Question: I have a basic plot of rainfall contours with a map overlay.
1. I wonder if there is something I can change on the aspect ratio so
that my map is proportional. Furthermore I am wondering why the frame
disregards the map limits that I set.
2. Is there an extrapolation function I can add so that I can improve
my plot and fill the map area with contours, even if it means filling
the whole plotting frame.
Help will be appreciated. My code is below.
# Libraries
'''
library(maps)
library(akima)
'''
# Set working directory and get data
'''
setwd("C:/R_Progs/Scripts")
datr <- read.table("./RFMEAN.DAT",header=TRUE,sep="")
datfr <- data.frame(datr)
x <- datfr[,1]
y <- datfr[,2]
z <- datfr[,3]
'''
# Interpolation
'''
fld <- with(datfr, interp(x , y, z))
'''
# Make the plot
'''
filled.contour(x = fld$x, y = fld$y, z = fld$z,
plot.axes = {axis(1); axis(2); map('world', xlim = c(21, 34), ylim =
c(-19, -8), add = T, col = "darkgrey")},
color.palette = colorRampPalette(c("white", "blue")),
xlab = "Longitude",
ylab = "Latitude",
main = "Zambian rainfall",
key.title = title(main = "Rain (mm)", cex.main = 1))
'''
# My data
'''
Lon Lat Rain
32.58 -13.55 1016.9
27.07 -16.85 801.6
32.67 -10.17 1090
24.2 -13.6 1034.4
28.47 -14.45 907.7
28.5 -14.4 917.7
28.12 -12.6 1309.1
27.92 -15.77 761.4
22.7 -14. 825.2
24.8 -14.8 902.4
31.13 -10.22 1343.2
25.85 -13.53 1146.8
29.08 -9.8 1378.6
25.82 -17.82 691.7
33.2 -12.28 922.9
28.32 -15.42 1078.1
28.45 -15.3 882.1
27.63 -16.13 737.3
28.85 -11.1 1176.6
31.33 -8.85 1267.8
31.93 -13.27 817.5
31.22 -10.18 1349.7
23.15 -15.25 918.2
31.43 -11.9 1040
32.56 -13.65 1011.7
28.25 -15.55 856.7
27.07 -14.98 891.2
24.43 -11.75 1413.1
28.65 -13. 1232.8
31.28 -14.25 966.8
29.53 -11.35 1476.5
23.27 -16.12 729.7
30.22 -13.23 1133.6
24.3 -17.47 756.3
26.38 -12.18 1309.7
23.12 -13.53 1057.4
'''
# And the plot I get (I hope it is uploaded)

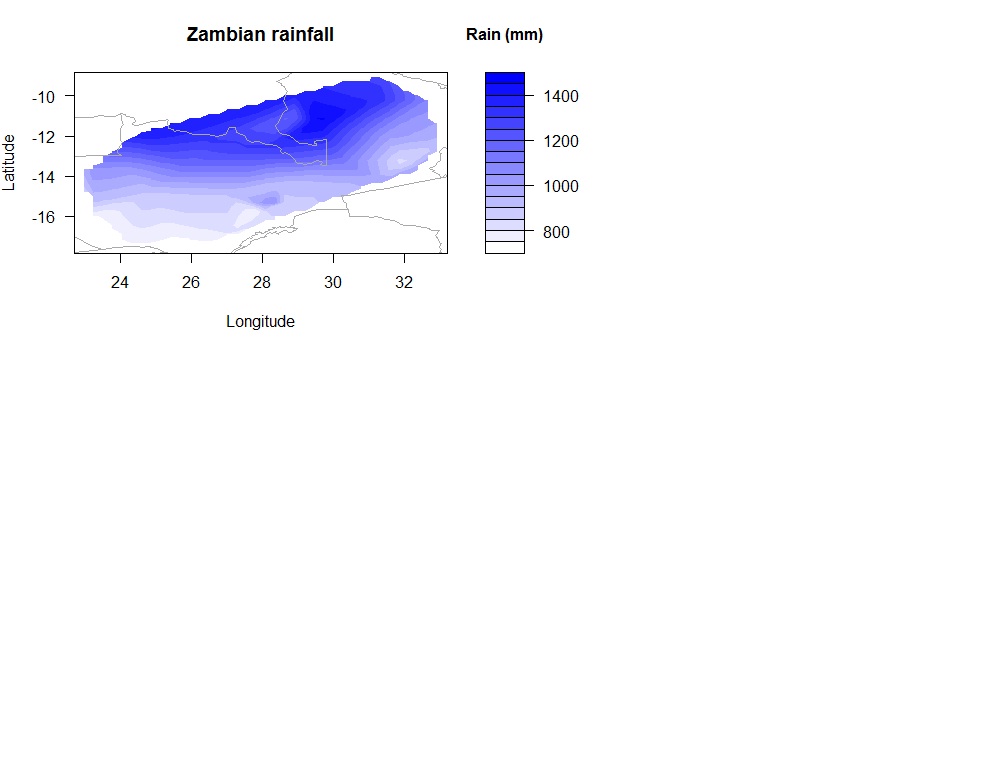
Answer: You can't extrapolate outside your data range, so no there is no way to fill the entire map unless you want to make up data.
I like 'ggmap' much better. Maybe you can try/start with this and mess around.
'''
library(ggmap)
z = get_map(location = "Zambia", color = "bw", zoom = 6)
ggmap(z, extent = "normal", maprange=FALSE) +
stat_density2d(data = df, aes(x = Lon, y = Lat, z = Rain, fill = ..level..),
geom="polygon", bins = 100, size = 0.01, alpha = 0.05) +
scale_fill_gradient(name = "Rainfall", low = "dodgerblue", high = "dodgerblue4")
'''
Edit for Comment
Run this in case your df is different.
'df=structure(list(Lon = c(32.58, 27.07, 32.67, 24.2, 28.47, 28.5, 28.12, 27.92, 22.7, 24.8, 31.13, 25.85, 29.08, 25.82, 33.2, 28.32, 28.45, 27.63, 28.85, 31.33, 31.93, 31.22, 23.15, 31.43, 32.56, 28.25, 27.07, 24.43, 28.65, 31.28, 29.53, 23.27, 30.22, 24.3, 26.38, 23.12), Lat = c(-13.55, -16.85, -10.17, -13.6, -14.45, -14.4, -12.6, -15.77, -14, -14.8, -10.22, -13.53, -9.8, -17.82, -12.28, -15.42, -15.3, -16.13, -11.1, -8.85, -13.27, -10.18, -15.25, -11.9, -13.65, -15.55, -14.98, -11.75, -13, -14.25, -11.35, -16.12, -13.23, -17.47, -12.18, -13.53), Rain = c(1016.9, 801.6, 1090, 1034.4, 907.7, 917.7, 1309.1, 761.4, 825.2, 902.4, 1343.2, 1146.8, 1378.6, 691.7, 922.9, 1078.1, 882.1, 737.3, 1176.6, 1267.8, 817.5, 1349.7, 918.2, 1040, 1011.7, 856.7, 891.2, 1413.1, 1232.8, 966.8, 1476.5, 729.7, 1133.6, 756.3, 1309.7, 1057.4)), .Names = c("Lon", "Lat", "Rain"), class = "data.frame", row.names = c(NA, -36L))'